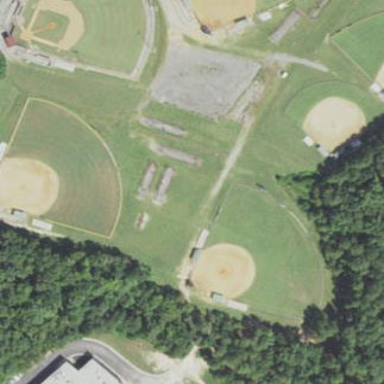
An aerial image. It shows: Baseball pitch for leisure and sports activities.